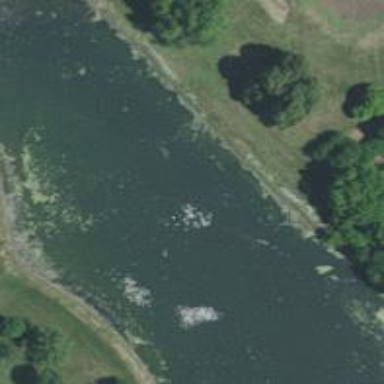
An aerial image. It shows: Water hazard in golf course. The hazard is natural water feature.